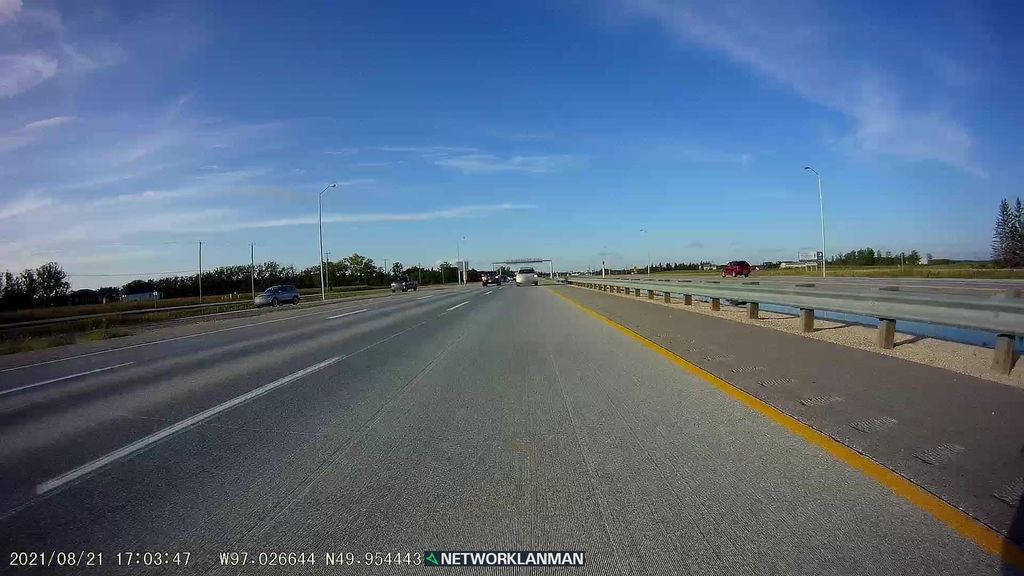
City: winnipeg